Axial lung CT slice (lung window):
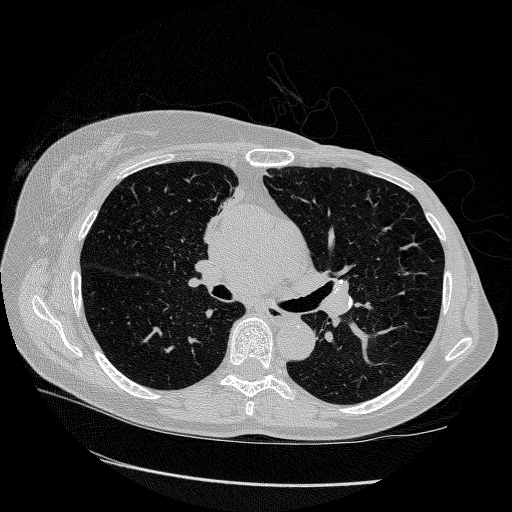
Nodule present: no